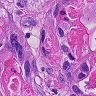
Metastatic tissue present: yes